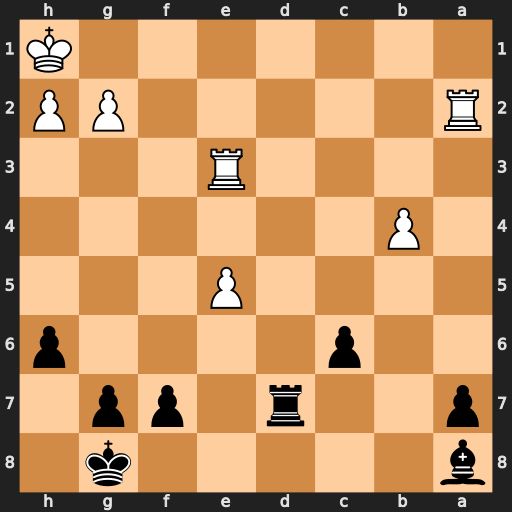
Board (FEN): b5k1/p2r1pp1/2p4p/4P3/1P6/4R3/R5PP/7K
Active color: b
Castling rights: -
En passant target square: -
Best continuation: Rd1+ Re1 Rxe1#